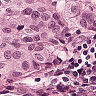
Metastatic tissue present: yes